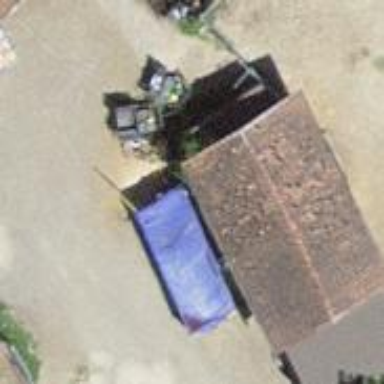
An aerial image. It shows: Stable.